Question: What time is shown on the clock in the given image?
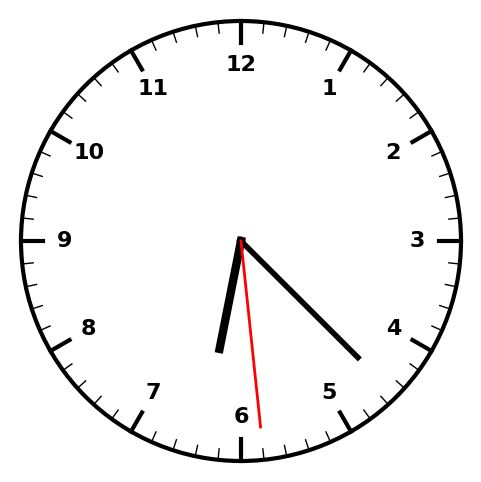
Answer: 06:22:29